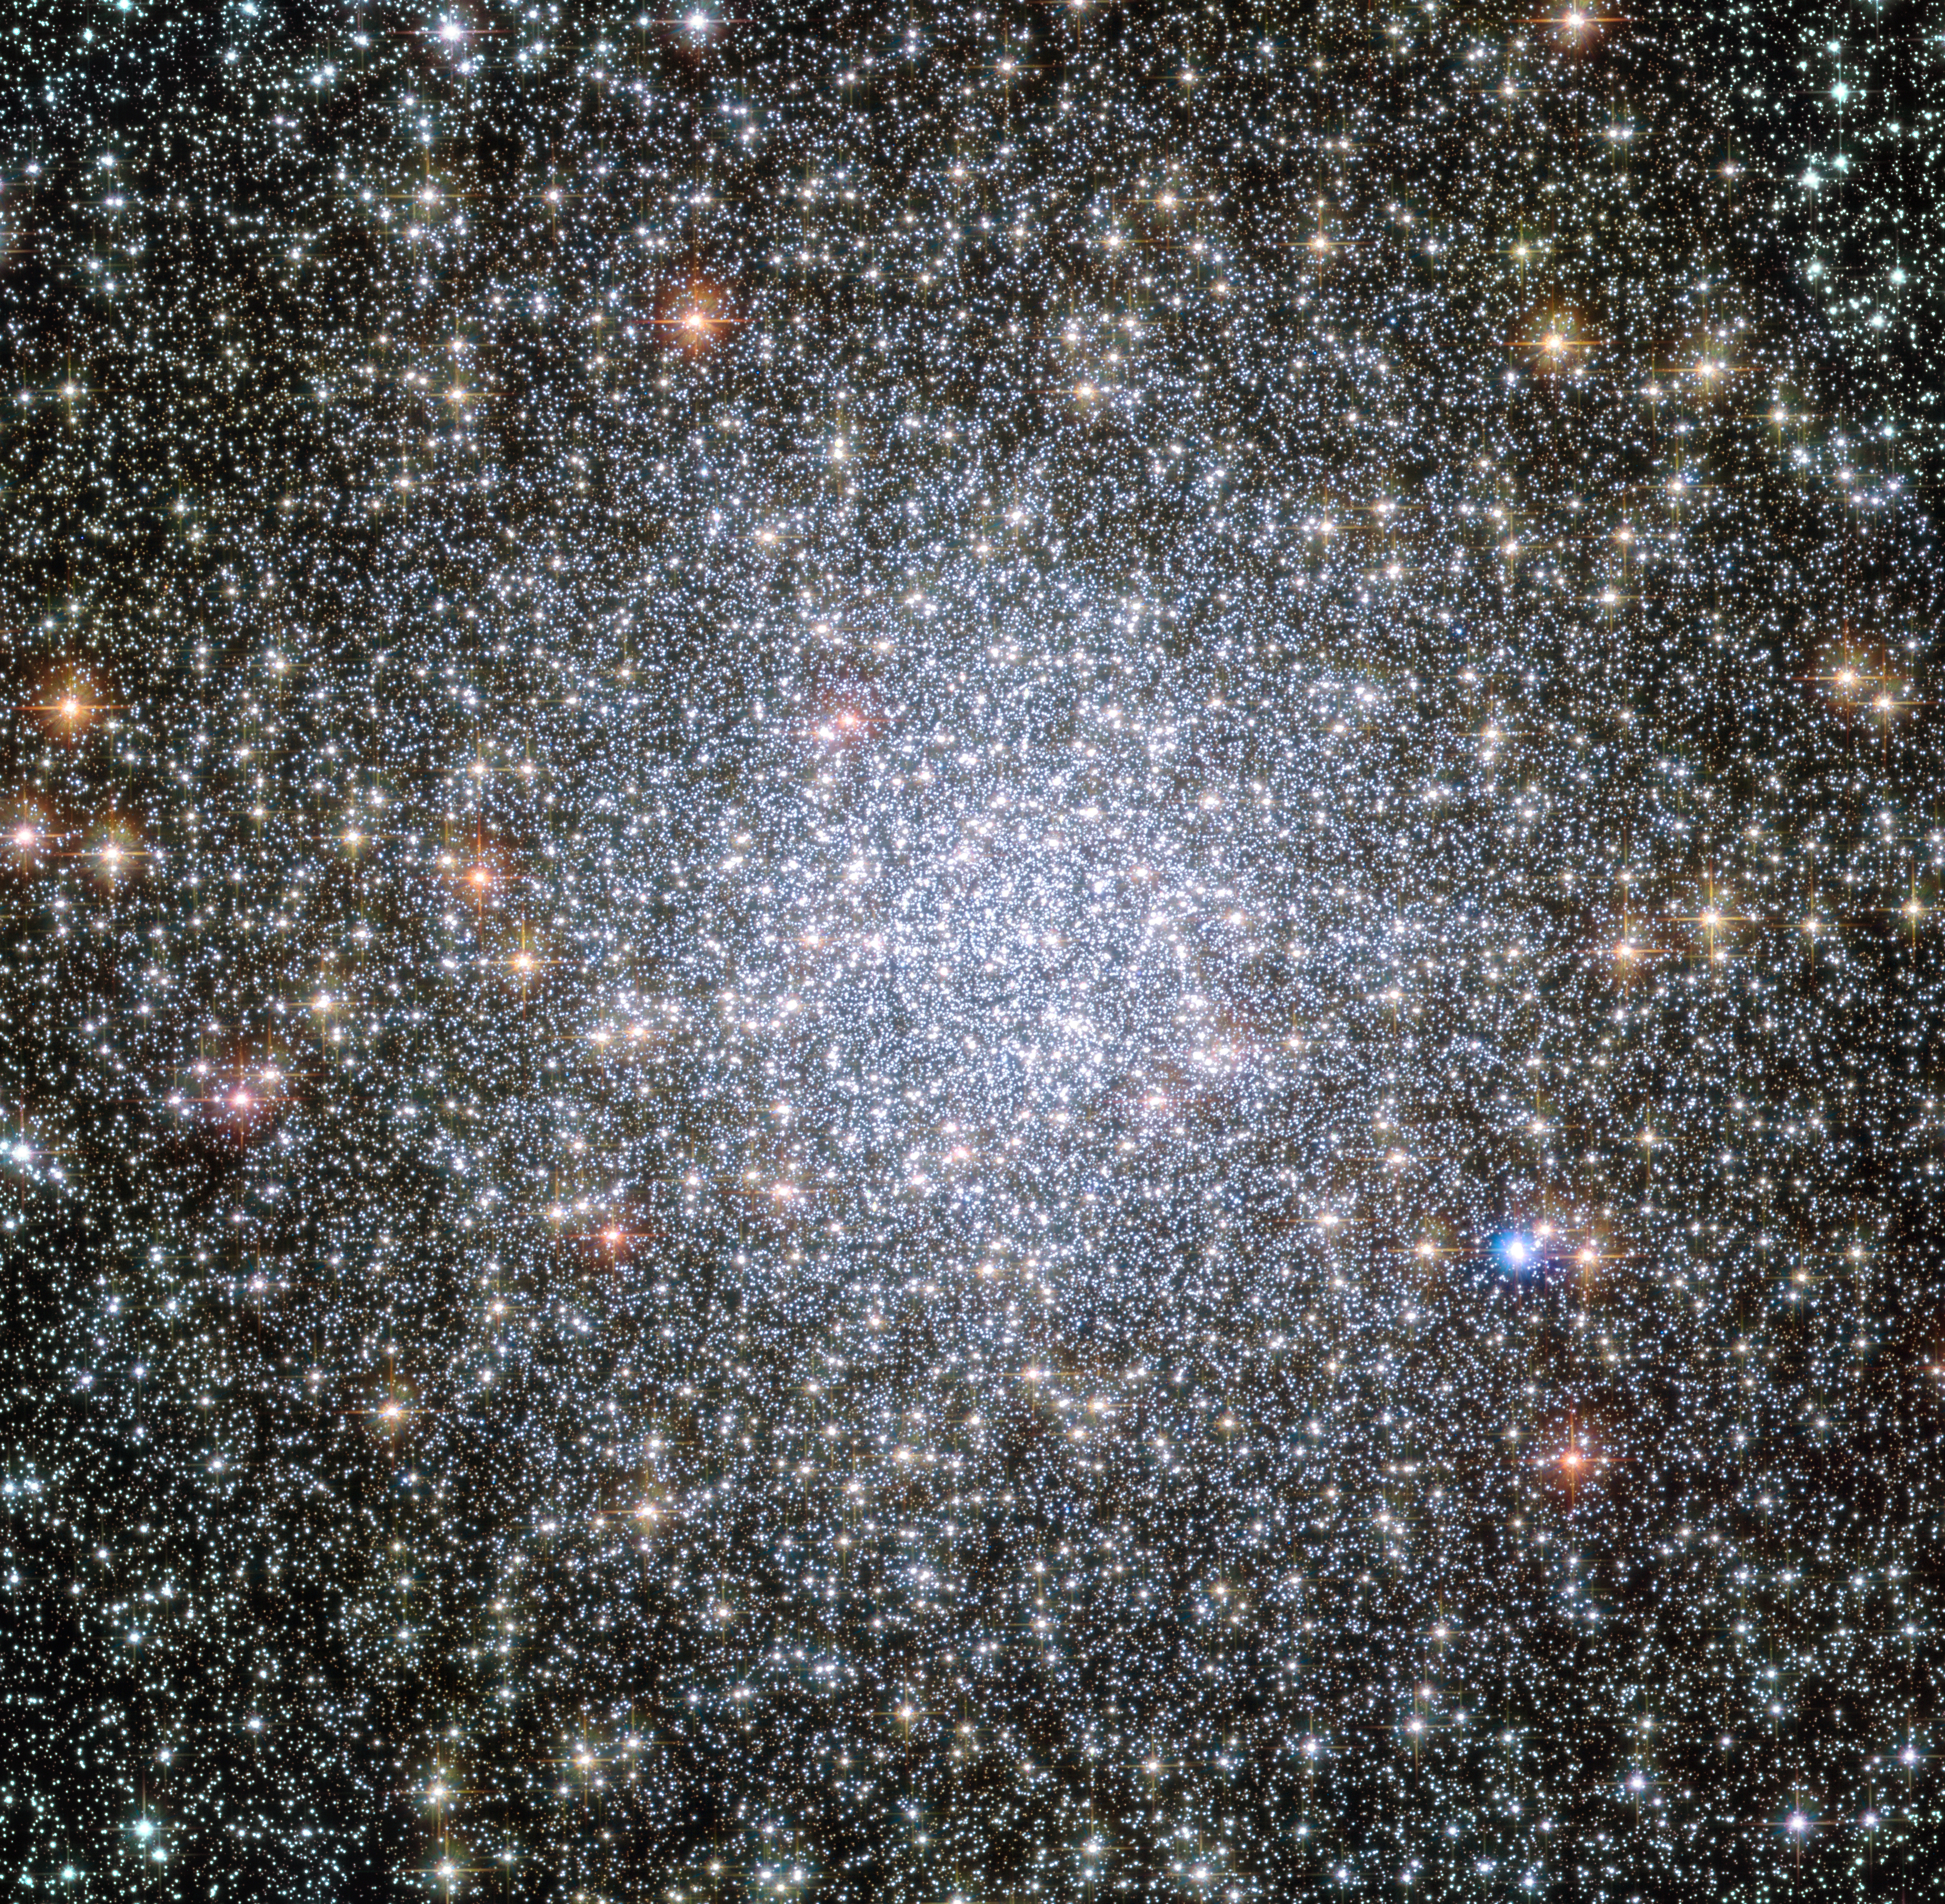
Hubble Catches Stellar Exodus in Action Hubble, space, star, dwarf stars, dwarf star, Globular star